三年级 · 组合数学
三 (1) 班绘画小组的 6 名同学, 在期末汇报作品时每 2 人要完成一幅画, 一共要完成 ( )幅画; 如果每 2 人互送一张作品, 一共要送( )张作品。

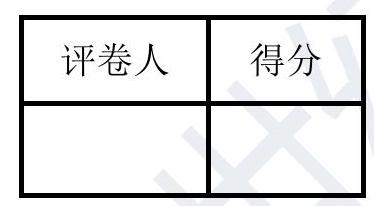
答案: 解

从 6 个人中选 1 人，有 6 种情况，从剩下的 5 人中再选 1 人，有 5 种情况。选出的 2 人完成 1 幅画, 要去掉重复情况, 一共要完成 $6 \times 5 \div 2$ 幅画; 如果每 2 人互送一张作品, 则一共要送 $6 \times 5$ 张作品。

$6 \times 5 \div 2=30 \div 2=15$ (幅) , 则一共要完成 15 幅画;

$6 \times 5=30($ 张 $)$, 则一共要送 30 张作品。

故答案为: $15 ; 30$ 。

本题考查搭配问题。具体问题具体分析，看是否存在重复情况。